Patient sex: F
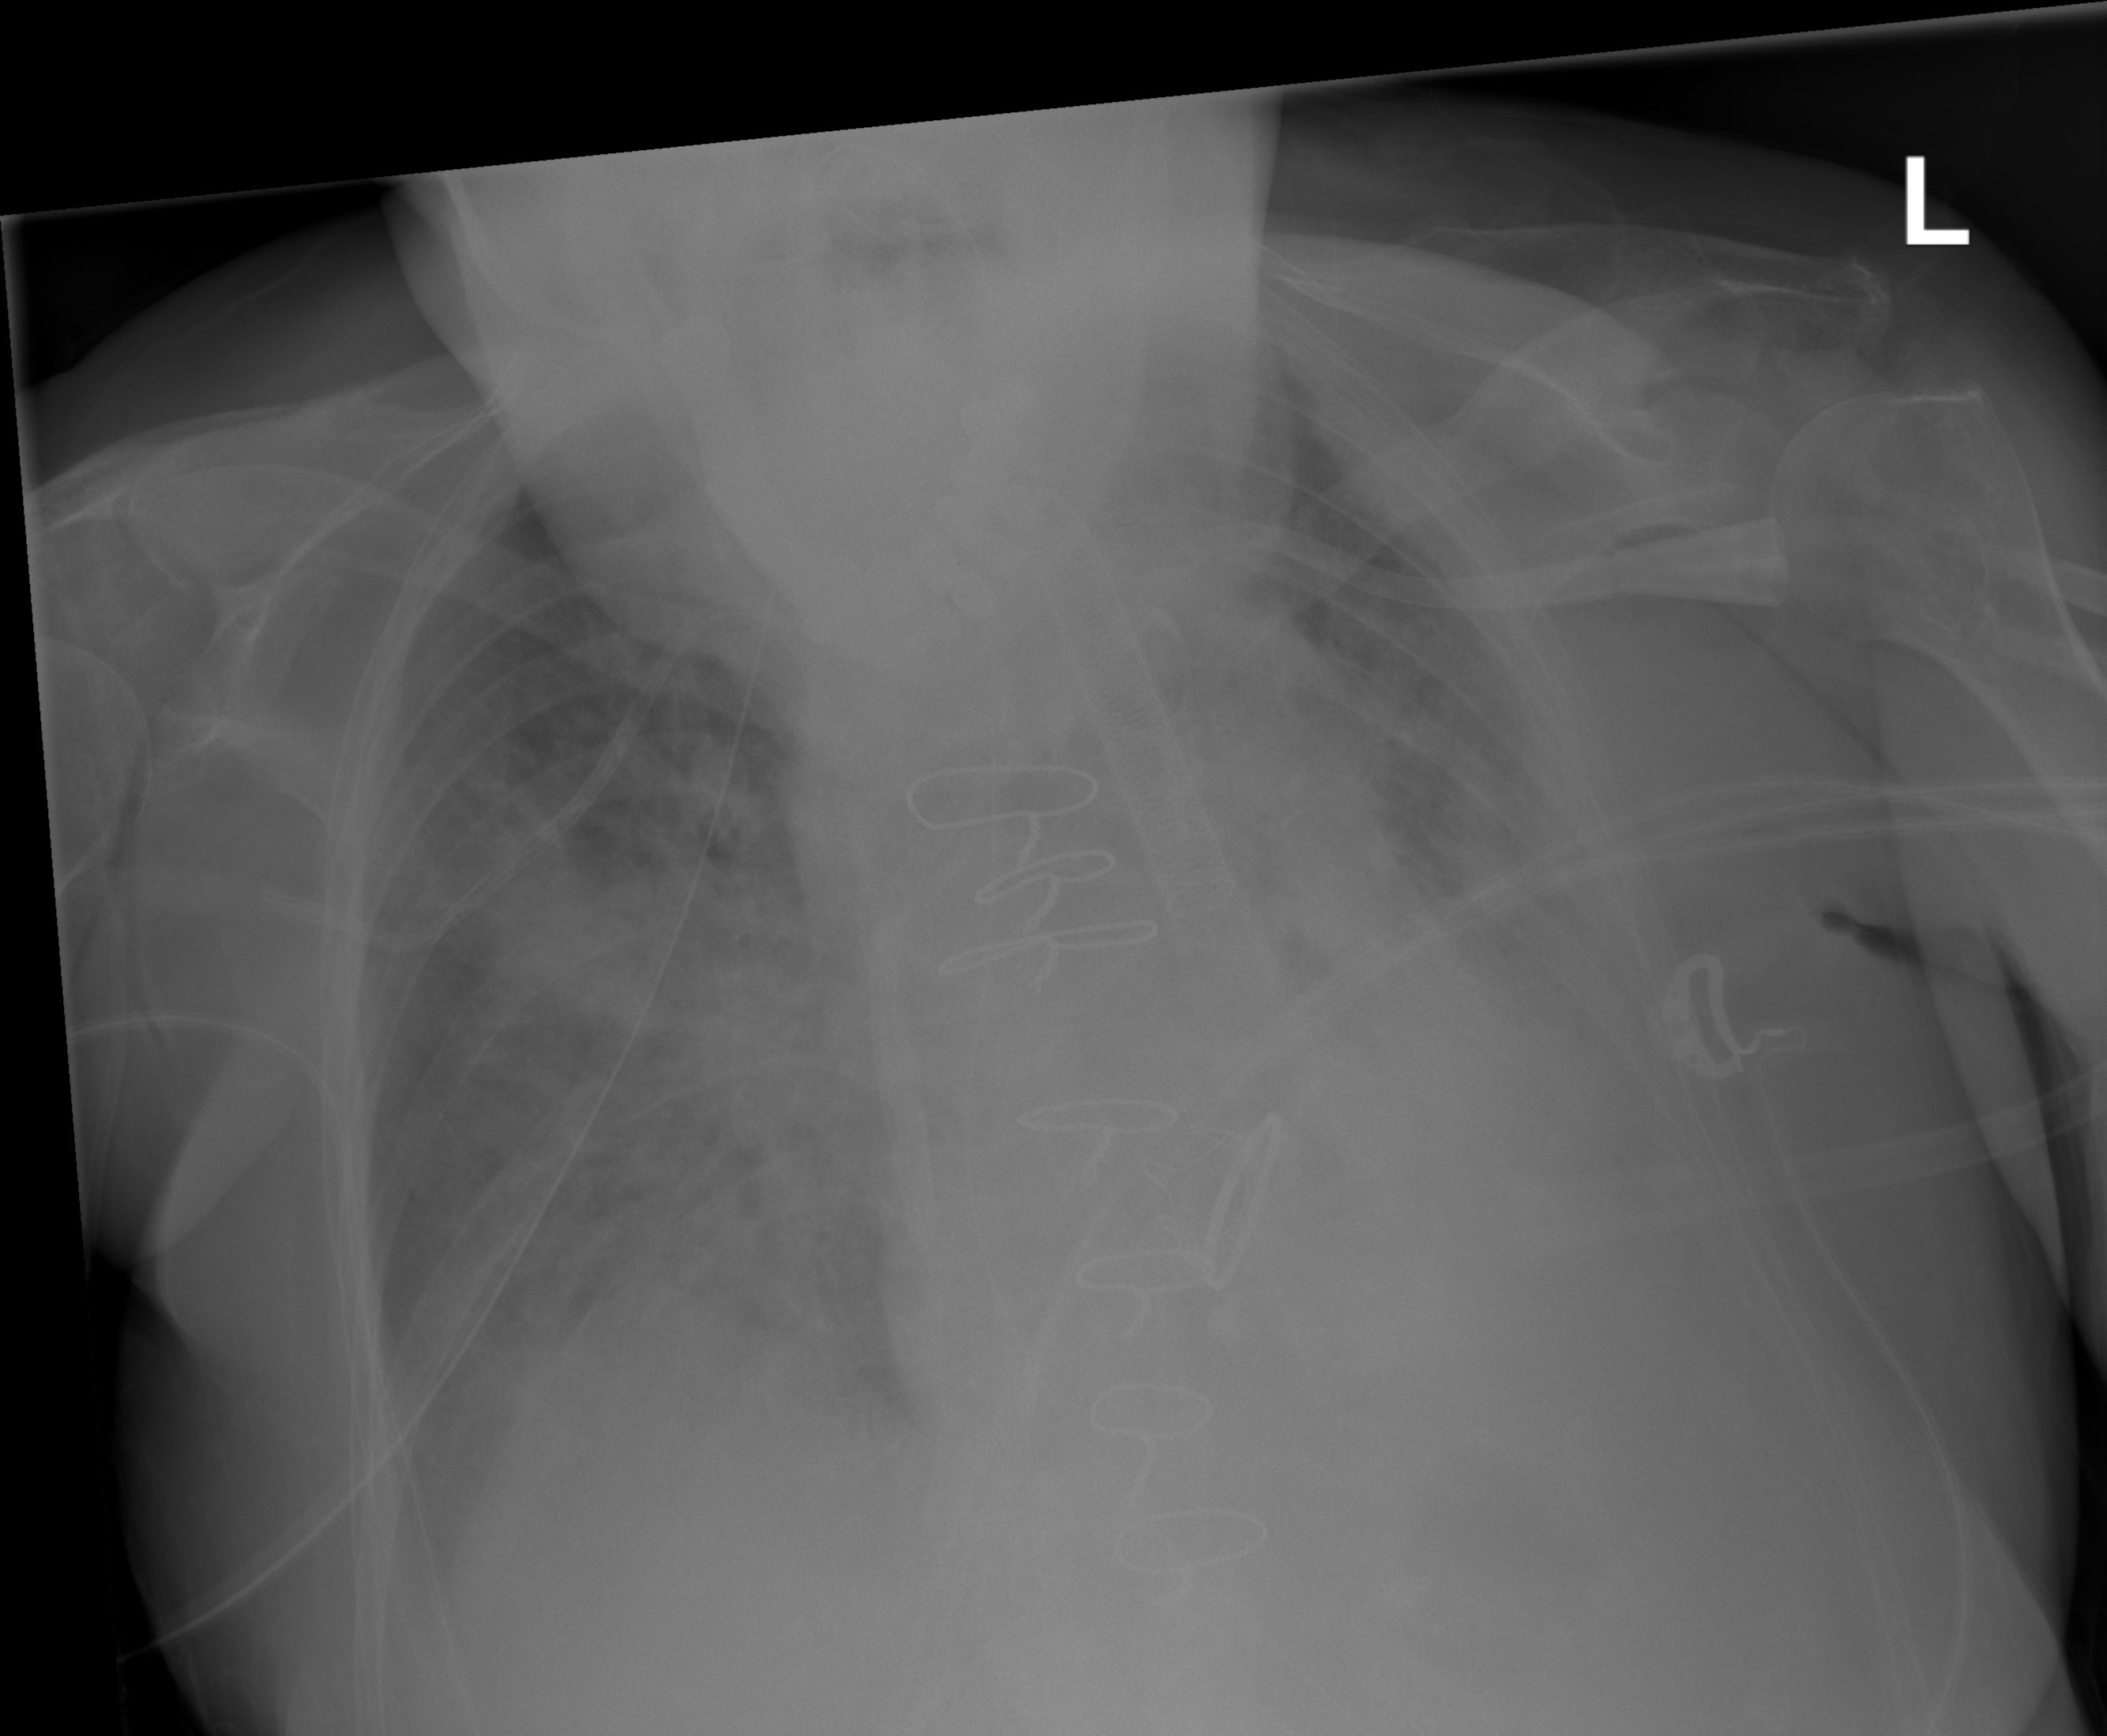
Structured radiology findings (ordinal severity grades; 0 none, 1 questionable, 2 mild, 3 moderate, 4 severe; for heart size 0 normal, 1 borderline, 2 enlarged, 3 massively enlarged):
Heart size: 0
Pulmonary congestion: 2
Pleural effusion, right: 2
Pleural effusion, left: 2
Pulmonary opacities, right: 3
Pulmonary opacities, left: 3
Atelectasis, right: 3
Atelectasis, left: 3